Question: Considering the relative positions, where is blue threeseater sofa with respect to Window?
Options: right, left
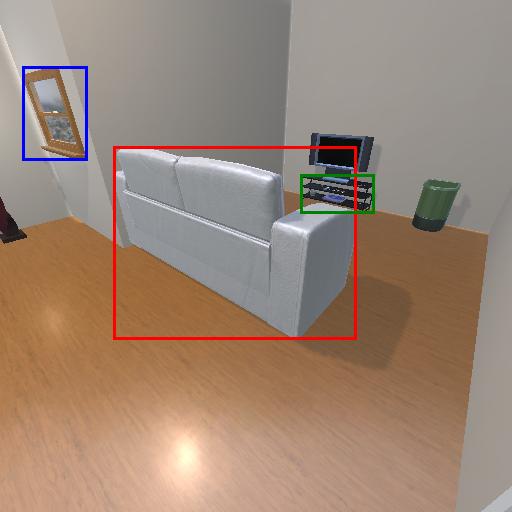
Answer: right